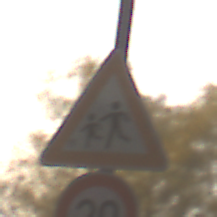
Verkehrszeichen: KinderRechts
Zusatzzeichen unten: Geschwindigkeit20
Umgebung: Roofed, Suburban
Tageszeit: SunriseSunset
Wetter: Clear
Licht: Natural
Jahreszeit: NotSpecified
Kontrast: MediumContrast